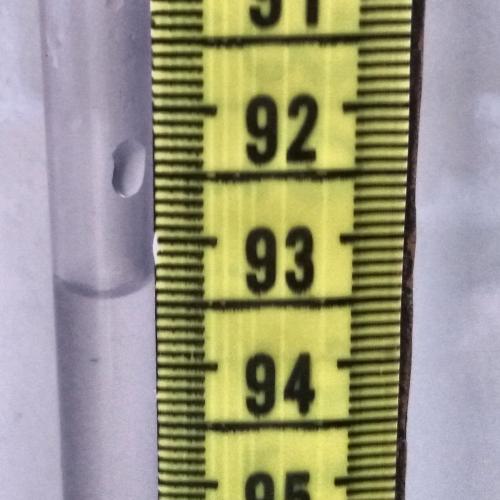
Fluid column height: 93.4 cm